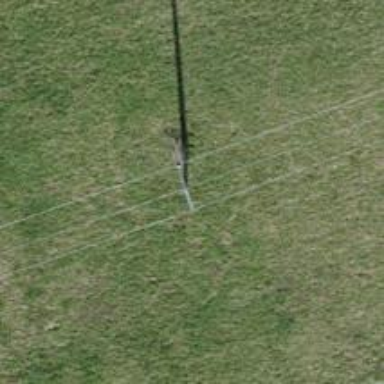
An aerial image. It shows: Straight power pole with straightforward line management.